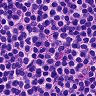
Metastatic tissue present: no